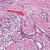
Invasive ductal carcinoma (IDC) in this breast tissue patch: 1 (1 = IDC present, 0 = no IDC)